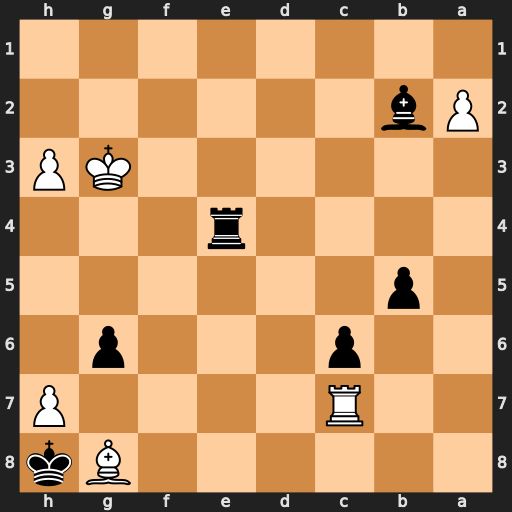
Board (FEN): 6Bk/2R4P/2p3p1/1p6/4r3/6KP/Pb6/8
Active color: b
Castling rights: -
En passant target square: -
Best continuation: Be5+ Kf3 Rf4+ Ke2 Bxc7